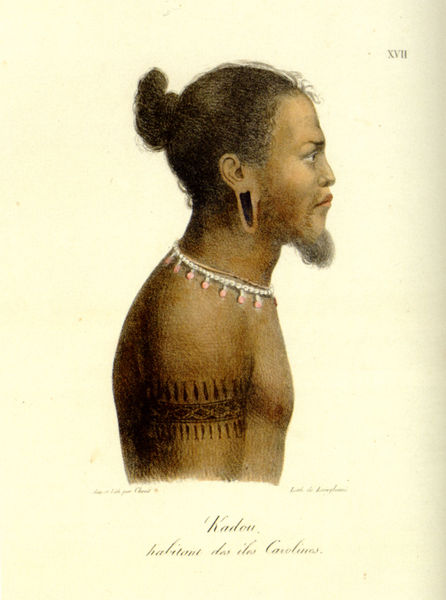
Titel: Kadou
Künstler: M. Louis Choris
Standort: Göttingen
Institution: Niedersächsische Staats- und Universitätsbibliothek
Schlagwörter: mann, nackt, weiß, braun, brust, frisur, grau, haar, mund, nase, ohr, ohrring, profil, schmuck, schwarz, stirn, zeichnung, blick, bart, jung, arm, arme, gesicht, knoten, bild, hals, portrait, porträt, auge, haare, ohrringe, blatt, kinn, lippen, locken, perlen, rechts, rosa, schulter, dutt, schrift, papier, halsband, studie, afrika, kette, grafik, graphik, zopf, büste, kinnbart, halskette, oberarm, ohrläppchen, foto, haarknoten, neger, buch, nakt, druck, loch, text, drcuk, koloriert, braue, armband, armreif, ohrloch, dunkelhäutig, schwarzer, ohrschmuck, legende, indianer, collier, tattoo, negroid, tatoo, tätowierung, eingeborener, aborigine, kadou, eingeborer, etnologie, xvii, habitant des îles carolines, langgezogenes ohrläppchen, zeichnungf